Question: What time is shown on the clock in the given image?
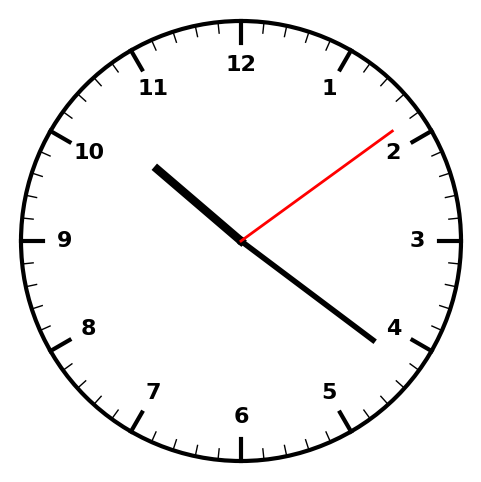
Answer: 10:21:09